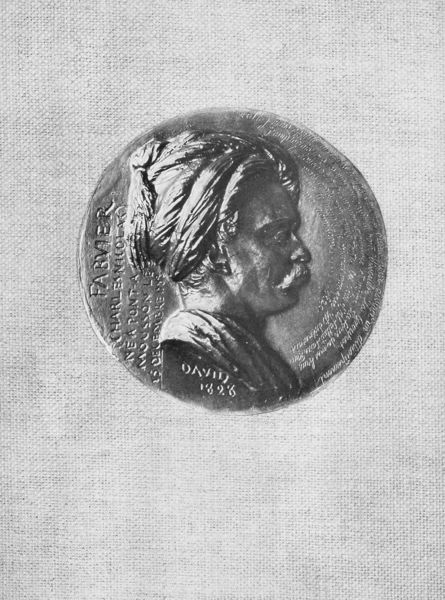
Titel: Colonel Fabvier
Künstler: Pierre-Jean David d’Angers
Institution: Paris, Musée du Louvre
Schlagwörter: mann, profil, tuch, bart, bildnis, herr, niederlande, portrait, relief, schrift, inschrift, schnauzer, fotografie, geld, schwarzweiß, gravur, david, turban, prägung, münze, ann, 1828, groschen